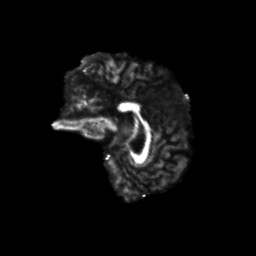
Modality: FA
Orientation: sagittal
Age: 49
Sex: male
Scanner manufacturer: siemens
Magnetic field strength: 3 T
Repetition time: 8.6 s
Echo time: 0.095 s